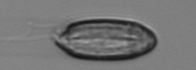
Label: Katodinium_or_Torodinium